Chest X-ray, AP view. Patient: 56 years old, sex F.
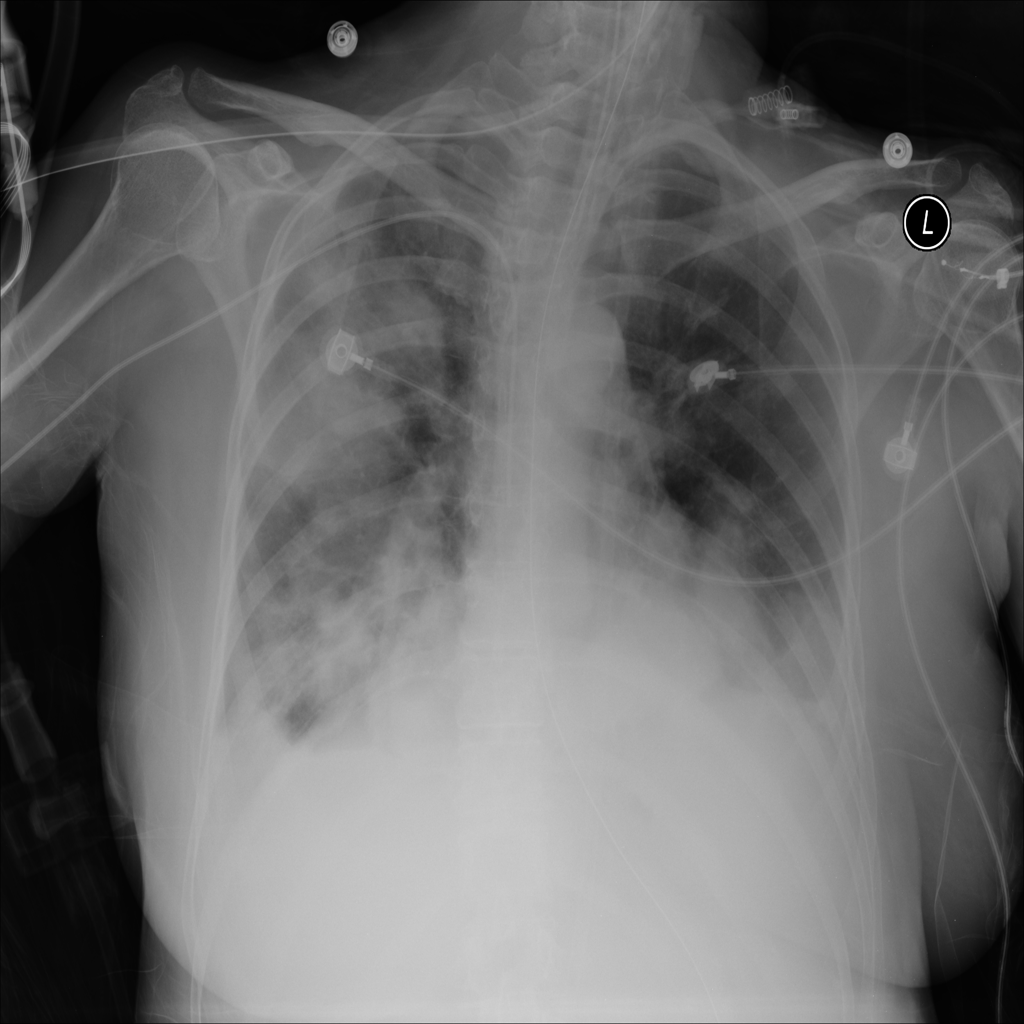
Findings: Mass